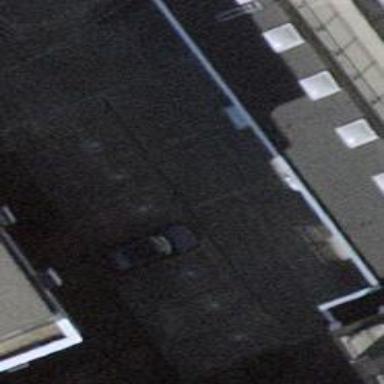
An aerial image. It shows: View of roof of building.